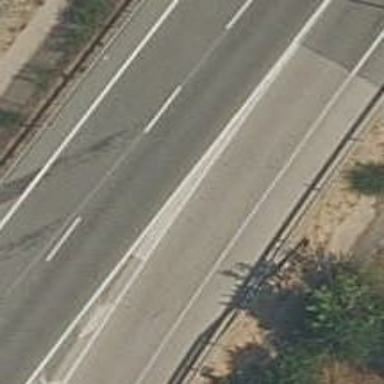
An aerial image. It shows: Motorway link.